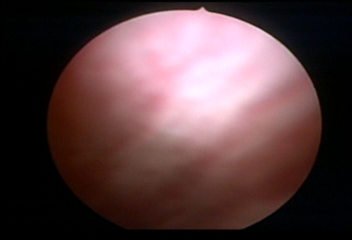
Modality: WLC
Class: Normal mucosa
Bladder cancer association: No